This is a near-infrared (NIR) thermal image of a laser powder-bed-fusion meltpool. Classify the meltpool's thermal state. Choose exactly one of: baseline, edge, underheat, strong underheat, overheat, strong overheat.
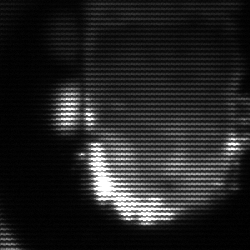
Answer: baseline